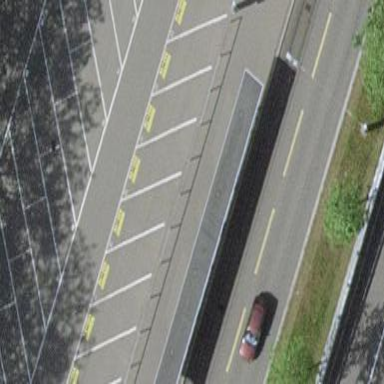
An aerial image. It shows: Shelter for public transport.